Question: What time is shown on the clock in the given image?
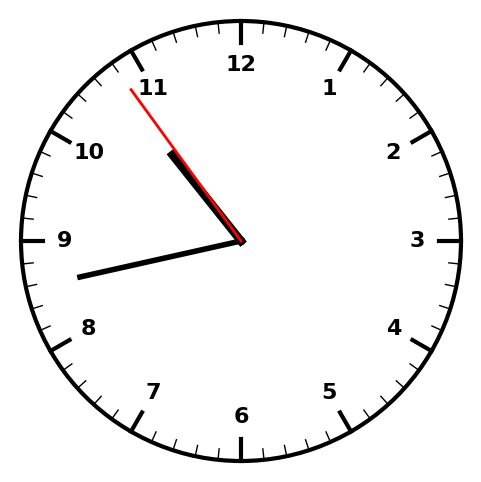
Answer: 10:42:54